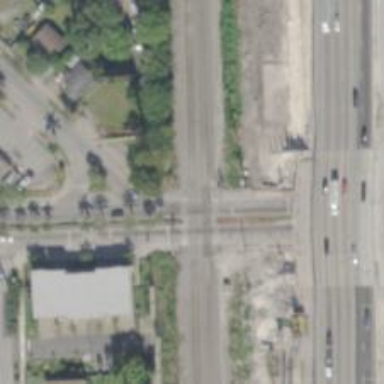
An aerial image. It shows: Crossing for the railway.